Field crop: maize
Growth stage: 2
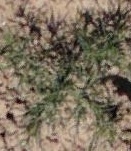
Species: salsola